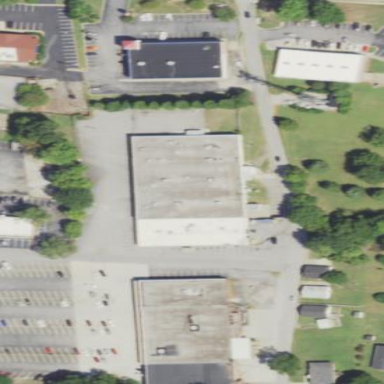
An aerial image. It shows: Office building.